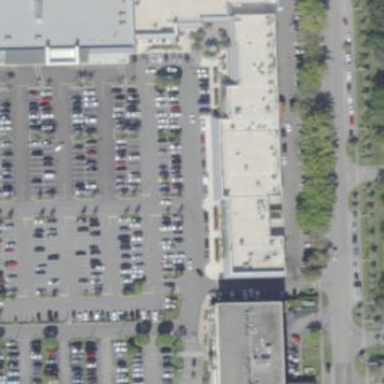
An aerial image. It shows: Retail building.